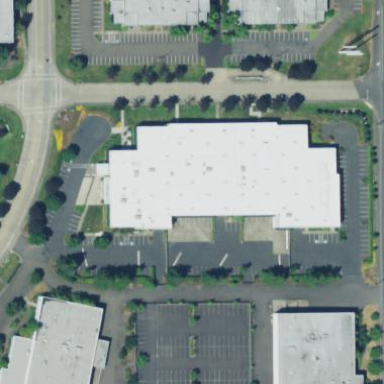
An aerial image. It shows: Building.